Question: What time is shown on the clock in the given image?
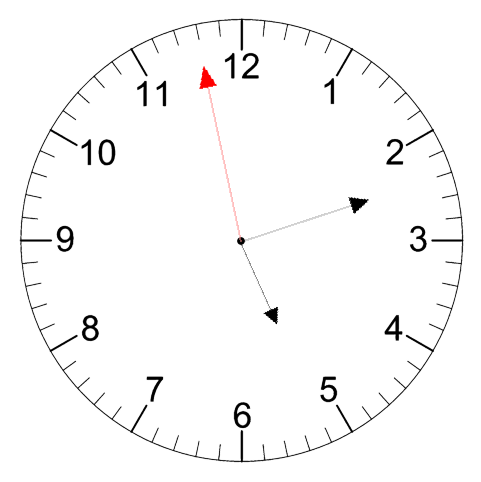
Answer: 05:11:58